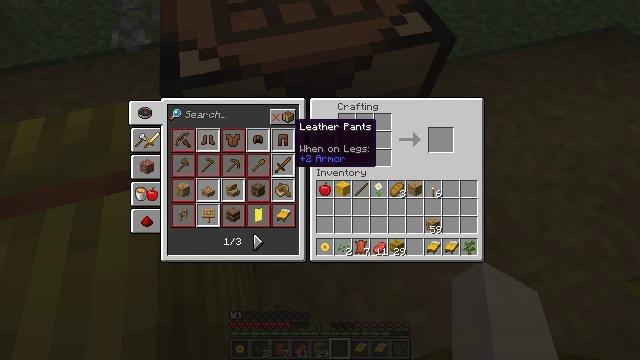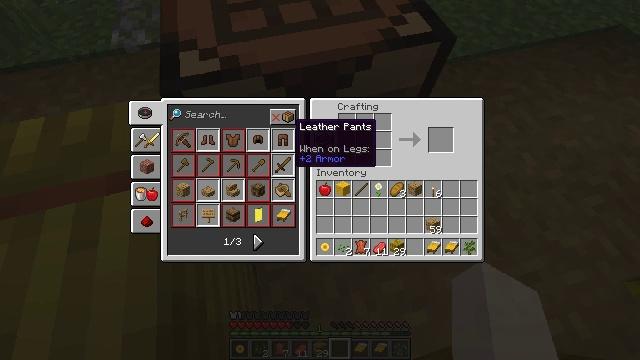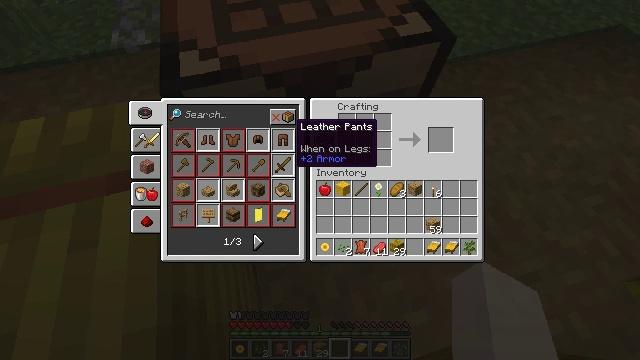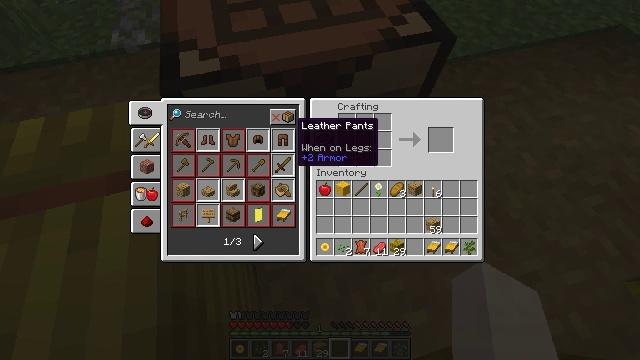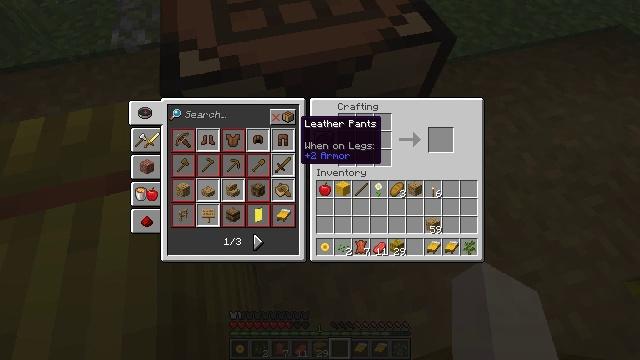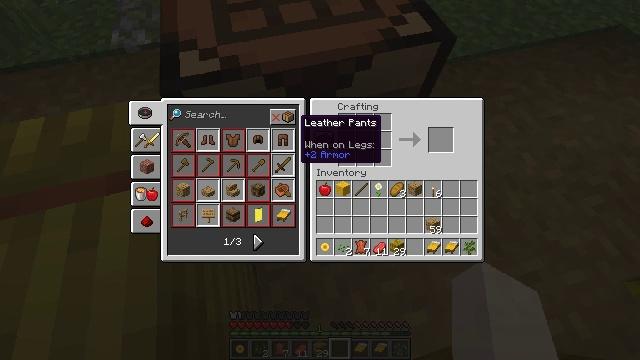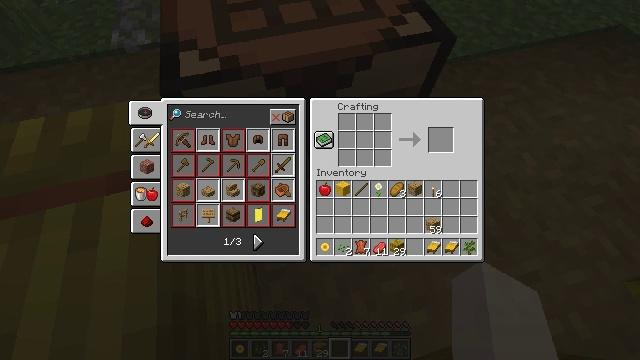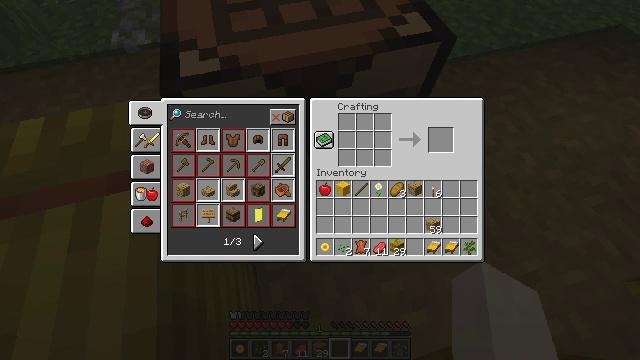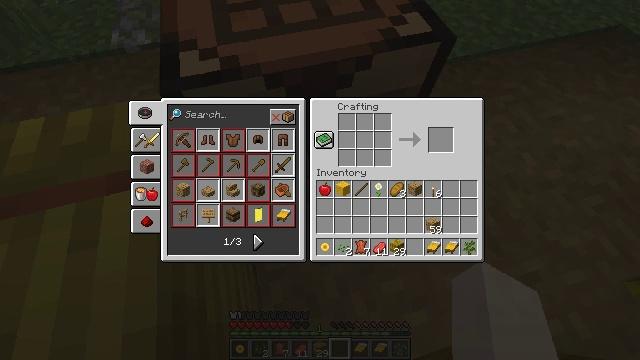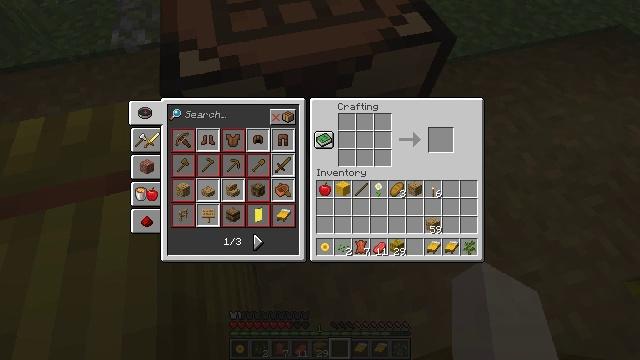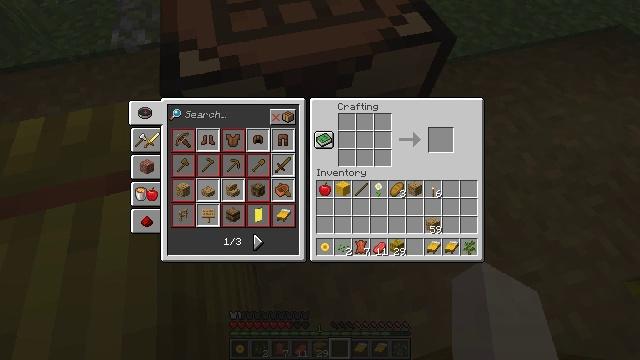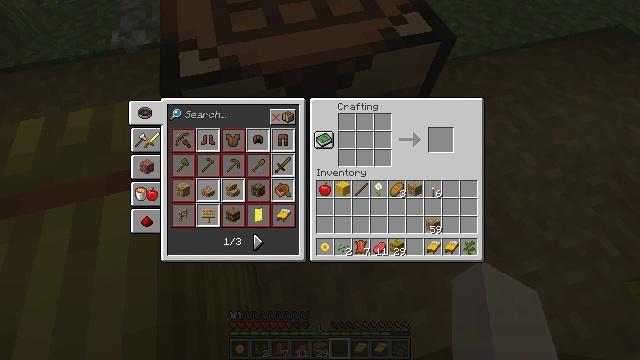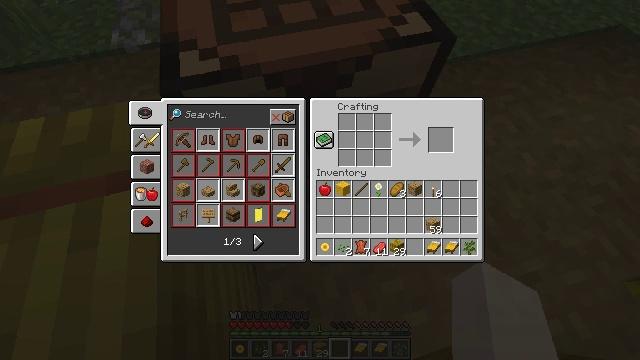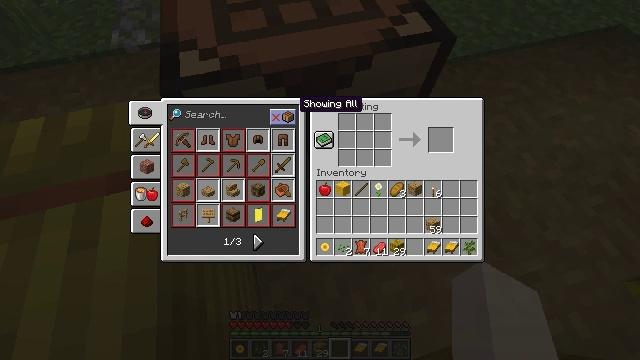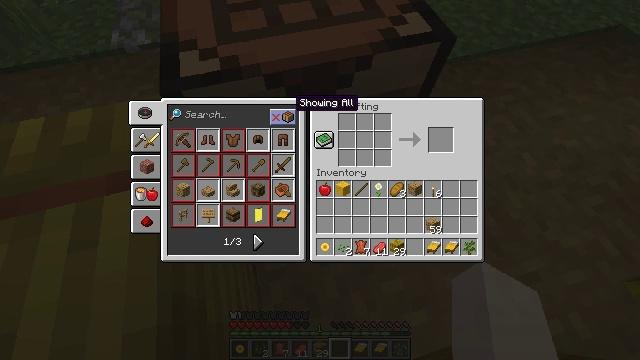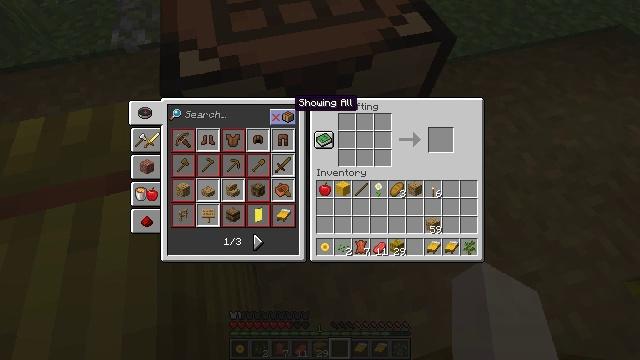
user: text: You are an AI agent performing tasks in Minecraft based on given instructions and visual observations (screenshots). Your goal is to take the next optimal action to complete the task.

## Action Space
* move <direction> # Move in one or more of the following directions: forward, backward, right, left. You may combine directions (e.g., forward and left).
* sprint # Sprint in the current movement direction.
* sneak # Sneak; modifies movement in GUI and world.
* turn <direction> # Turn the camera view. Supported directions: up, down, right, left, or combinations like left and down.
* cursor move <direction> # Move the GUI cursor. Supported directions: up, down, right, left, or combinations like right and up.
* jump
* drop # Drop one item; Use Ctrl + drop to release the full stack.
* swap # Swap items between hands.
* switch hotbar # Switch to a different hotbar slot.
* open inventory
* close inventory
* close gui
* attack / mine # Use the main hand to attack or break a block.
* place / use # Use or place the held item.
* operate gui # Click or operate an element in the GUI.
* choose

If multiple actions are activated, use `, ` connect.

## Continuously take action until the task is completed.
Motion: motion action
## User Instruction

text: Craft a leather helmet using leather.
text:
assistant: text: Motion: no_op
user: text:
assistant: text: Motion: no_op
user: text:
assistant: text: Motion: no_op
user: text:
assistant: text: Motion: no_op
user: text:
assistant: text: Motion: no_op
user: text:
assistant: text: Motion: no_op
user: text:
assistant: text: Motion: turn up
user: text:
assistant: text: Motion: no_op
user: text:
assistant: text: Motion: no_op
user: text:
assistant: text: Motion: no_op
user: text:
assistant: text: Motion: no_op
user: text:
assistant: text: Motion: no_op
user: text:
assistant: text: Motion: no_op
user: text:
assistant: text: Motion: no_op
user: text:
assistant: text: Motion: no_op
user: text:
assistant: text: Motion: attack / mine
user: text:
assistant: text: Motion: attack / mine
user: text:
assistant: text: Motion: attack / mine
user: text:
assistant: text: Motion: no_op
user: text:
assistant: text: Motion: no_op
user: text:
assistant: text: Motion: no_op
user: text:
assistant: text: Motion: no_op
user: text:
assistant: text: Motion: no_op
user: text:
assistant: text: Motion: no_op
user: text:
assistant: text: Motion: no_op
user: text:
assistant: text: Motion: no_op
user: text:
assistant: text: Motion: no_op
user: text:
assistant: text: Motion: no_op
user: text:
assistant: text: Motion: no_op
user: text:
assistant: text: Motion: no_op